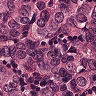
Metastatic tissue present: yes